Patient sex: M
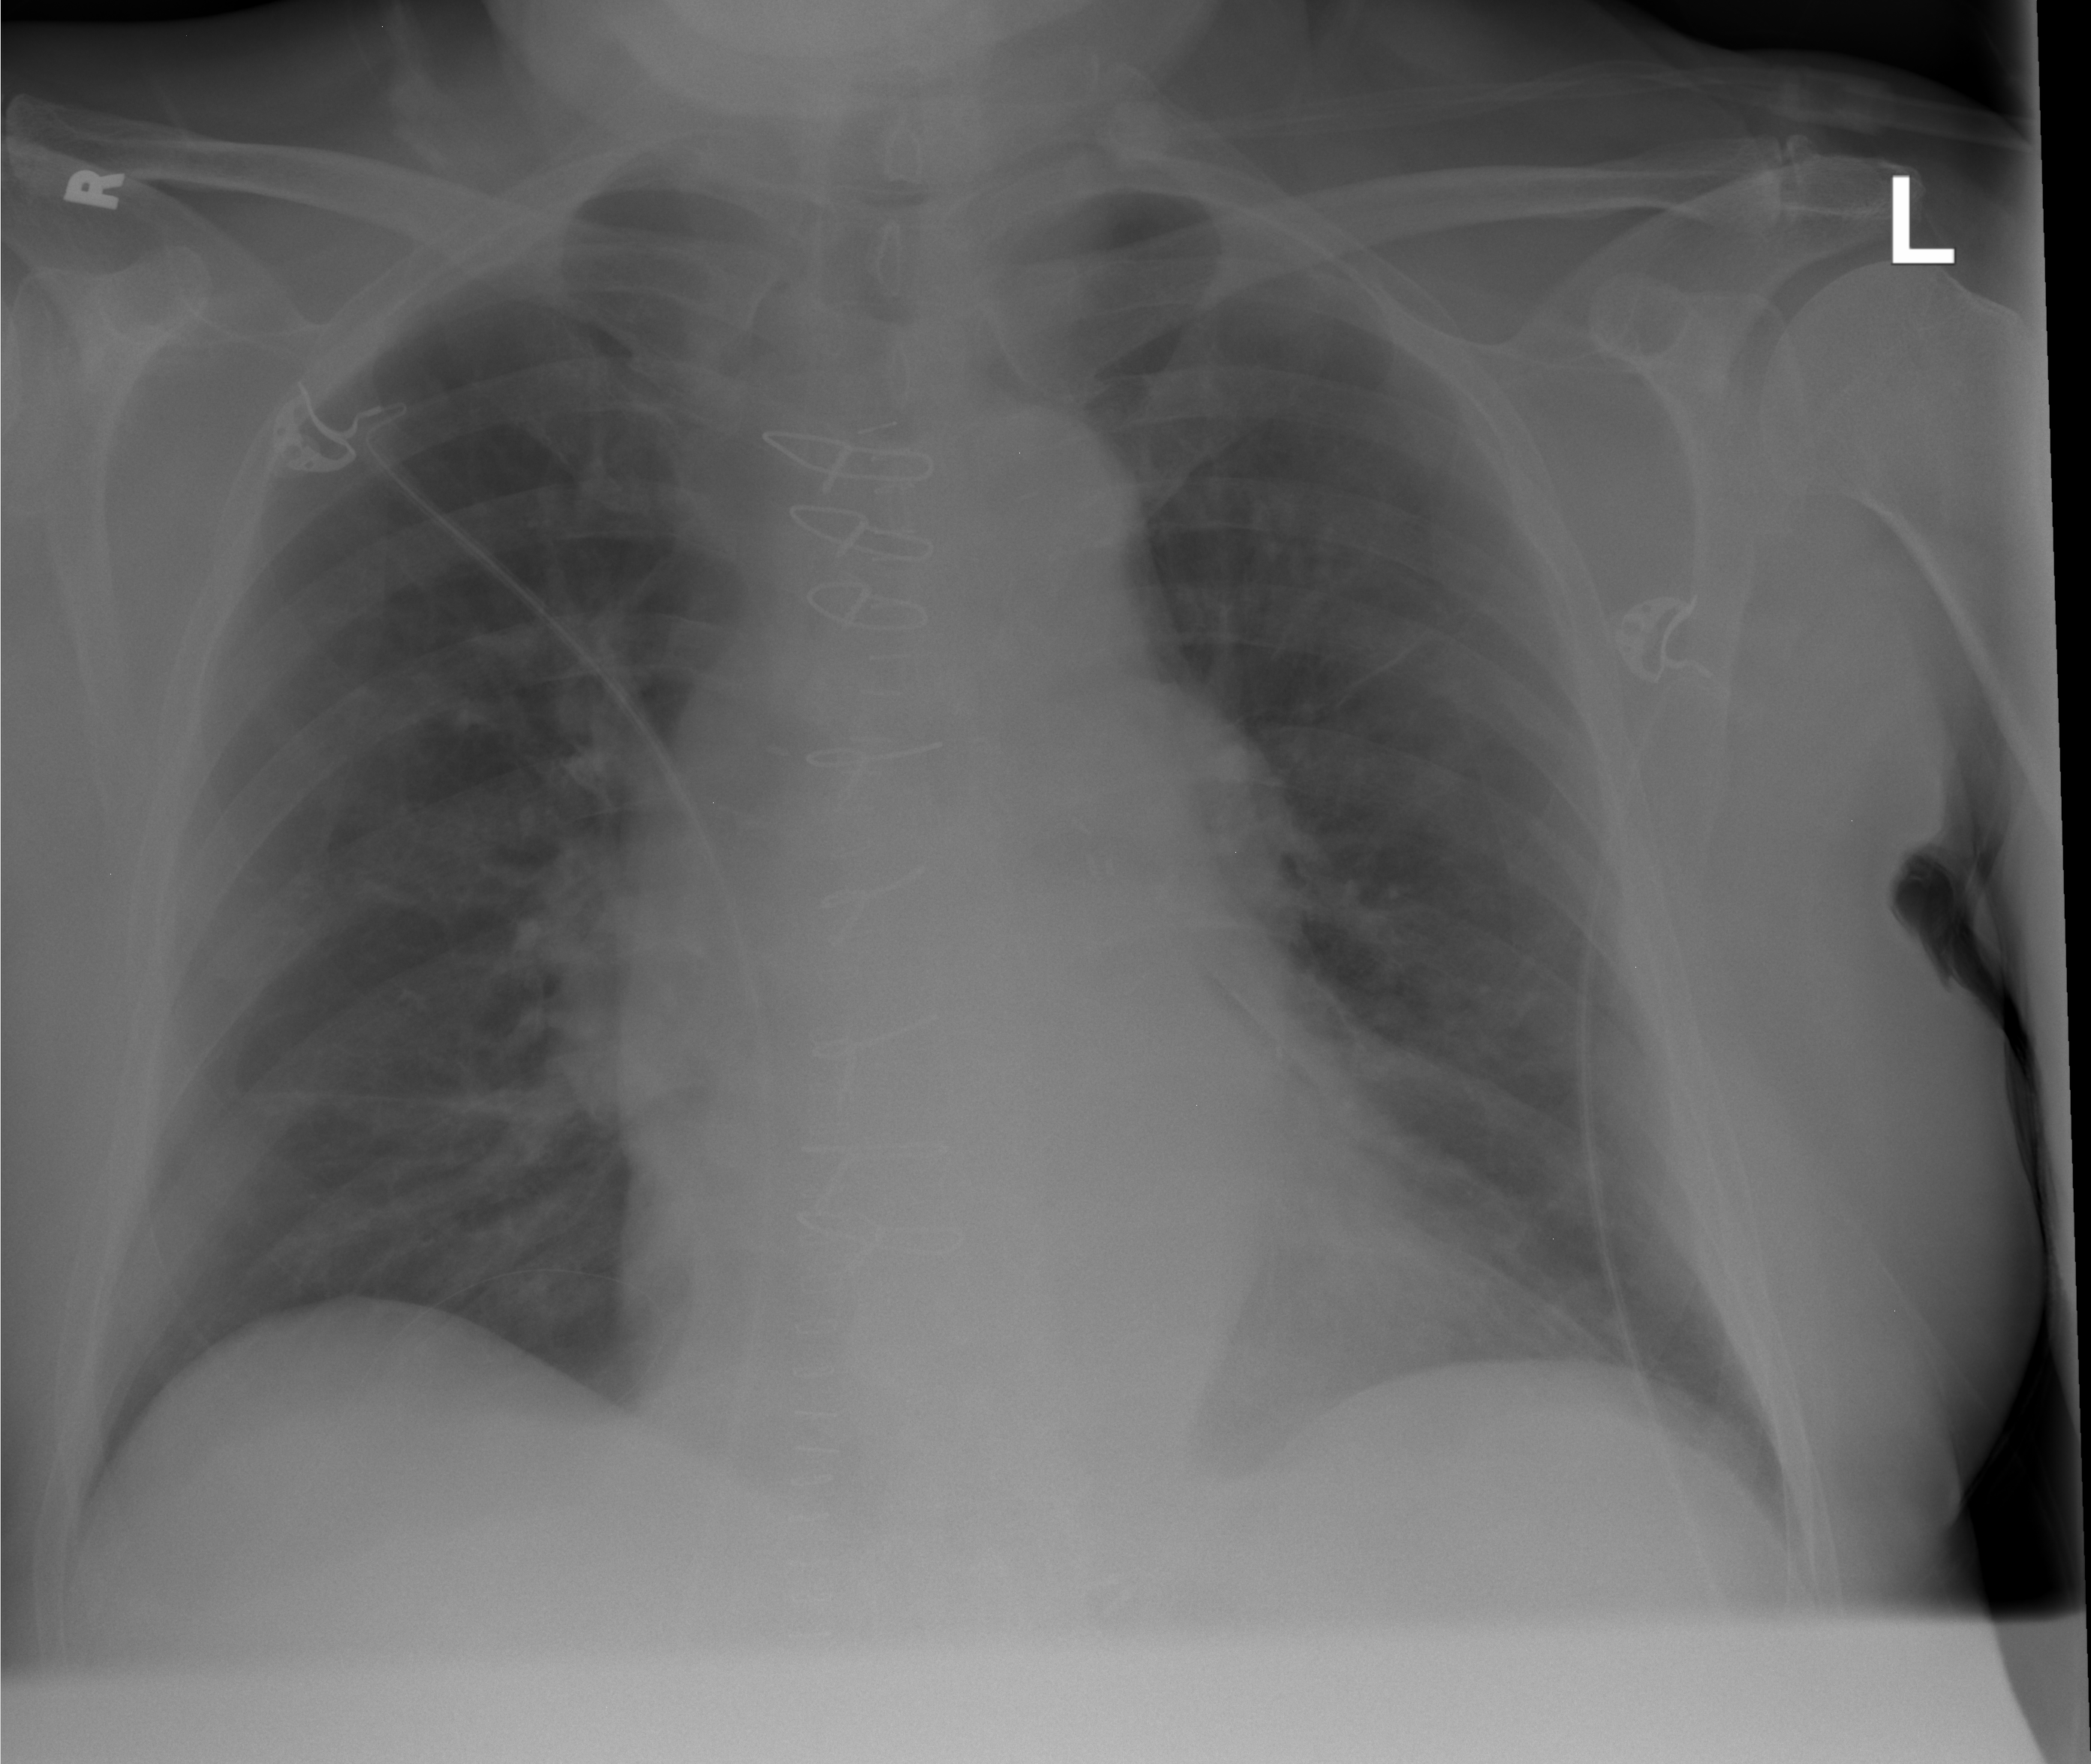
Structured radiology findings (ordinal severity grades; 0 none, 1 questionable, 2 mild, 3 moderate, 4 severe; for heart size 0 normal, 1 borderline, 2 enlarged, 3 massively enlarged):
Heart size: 2
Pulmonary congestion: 0
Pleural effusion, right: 1
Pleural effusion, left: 0
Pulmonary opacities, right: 0
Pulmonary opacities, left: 0
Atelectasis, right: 1
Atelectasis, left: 0